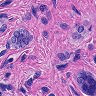
Metastatic tissue present: yes